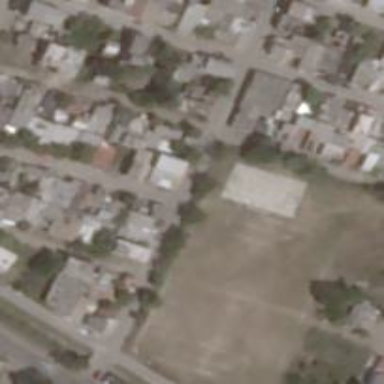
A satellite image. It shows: Soccer pitch for leisure land activities.